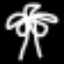
Label: palm tree